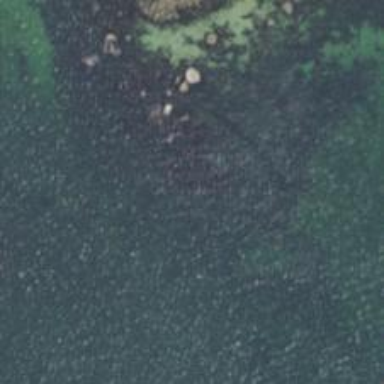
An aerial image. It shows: Natural rock reef.